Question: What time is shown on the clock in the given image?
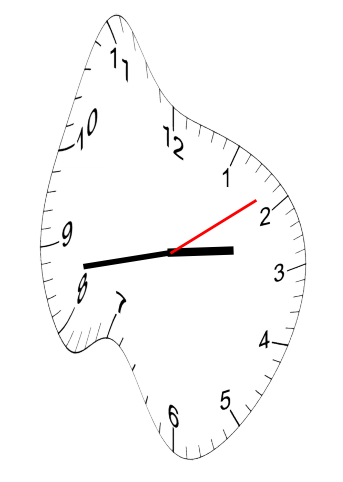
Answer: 02:43:09